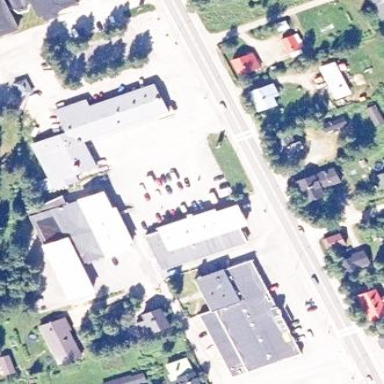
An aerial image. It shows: Retail area.